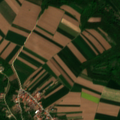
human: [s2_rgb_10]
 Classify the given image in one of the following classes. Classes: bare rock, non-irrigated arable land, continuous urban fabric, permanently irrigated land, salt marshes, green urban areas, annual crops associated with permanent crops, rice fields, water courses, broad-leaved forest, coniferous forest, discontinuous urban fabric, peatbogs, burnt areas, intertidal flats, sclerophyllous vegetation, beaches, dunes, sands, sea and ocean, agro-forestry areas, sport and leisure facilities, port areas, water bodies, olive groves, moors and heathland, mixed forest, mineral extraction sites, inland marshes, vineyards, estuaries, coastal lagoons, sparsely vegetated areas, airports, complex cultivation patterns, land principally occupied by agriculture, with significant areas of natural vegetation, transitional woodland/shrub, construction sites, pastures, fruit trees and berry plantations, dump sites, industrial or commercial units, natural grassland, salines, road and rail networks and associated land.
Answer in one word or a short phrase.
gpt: discontinuous urban fabric, non-irrigated arable land, land principally occupied by agriculture, with significant areas of natural vegetation, broad-leaved forest, transitional woodland/shrub